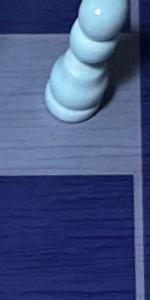
Label: Empty